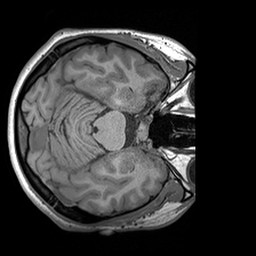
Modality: T1w
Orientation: axial
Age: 24
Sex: female
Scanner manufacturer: siemens
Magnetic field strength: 3 T
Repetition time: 1.6 s
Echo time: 0.00236 s